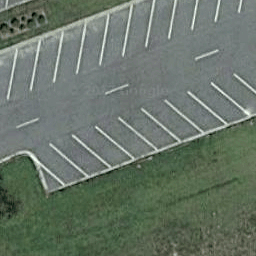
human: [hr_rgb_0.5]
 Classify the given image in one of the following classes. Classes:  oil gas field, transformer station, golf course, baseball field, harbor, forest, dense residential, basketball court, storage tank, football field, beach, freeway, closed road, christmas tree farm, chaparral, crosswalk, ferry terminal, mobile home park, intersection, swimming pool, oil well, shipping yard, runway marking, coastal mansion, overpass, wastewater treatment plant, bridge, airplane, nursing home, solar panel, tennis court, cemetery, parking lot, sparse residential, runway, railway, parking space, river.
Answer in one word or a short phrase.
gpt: parking space